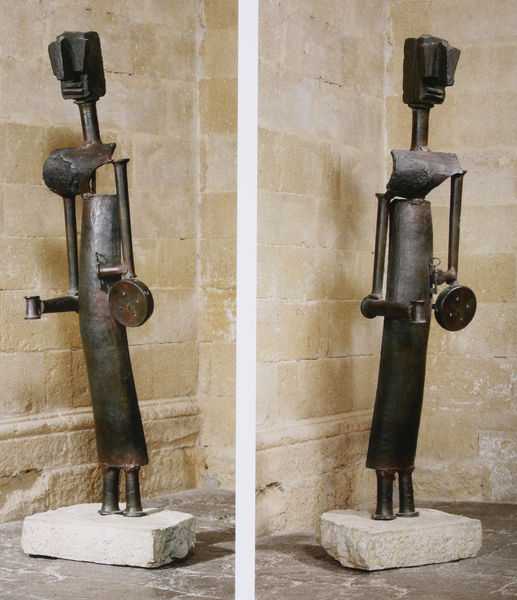
Titel: La femme à la clé ("La Taulière"), Frau mit Schüssel ("Die Wirtin")
Künstler: Pablo Picasso
Institution: Privatsammlung
Schlagwörter: kopf, körper, mann, kubismus, braun, brust, frau, grau, nase, weiss, gebäude, expressionismus, wand, architektur, arm, arme, augen, gesicht, sockel, stein, hände, boden, skulptur, beine, topf, füße, ecke, abstrakt, mauer, weis, metall, tasse, bronze, plastik, surrealismus, gestalt, eisen, eckig, gerät, gesciht, hammer, stahl, objekt, pfanne, kantig, schweißarbeit